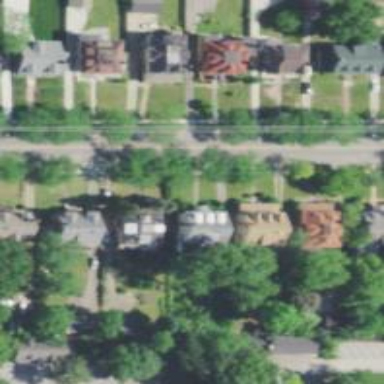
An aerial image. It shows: Neighbourhood with historic district.